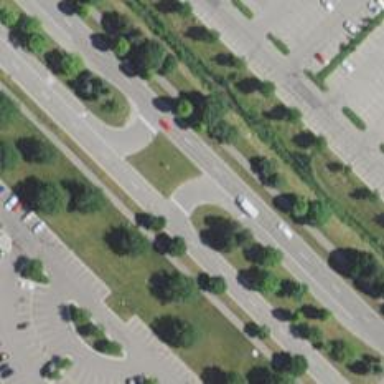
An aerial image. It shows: Secondary link road with asphalt surface.